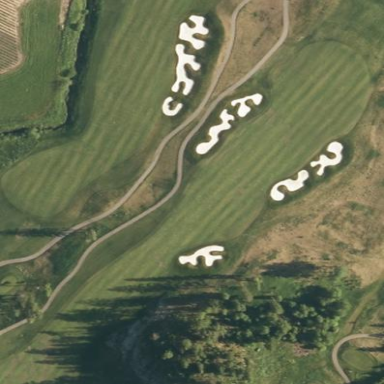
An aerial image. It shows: Area with grass used as rough in golf course.